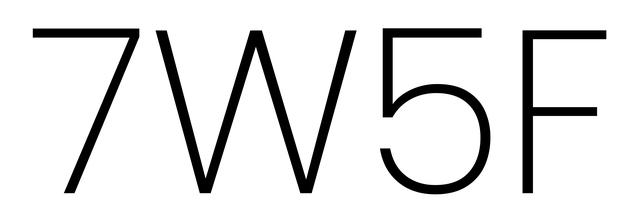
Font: Poppins-ExtraLight